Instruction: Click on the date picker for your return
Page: home
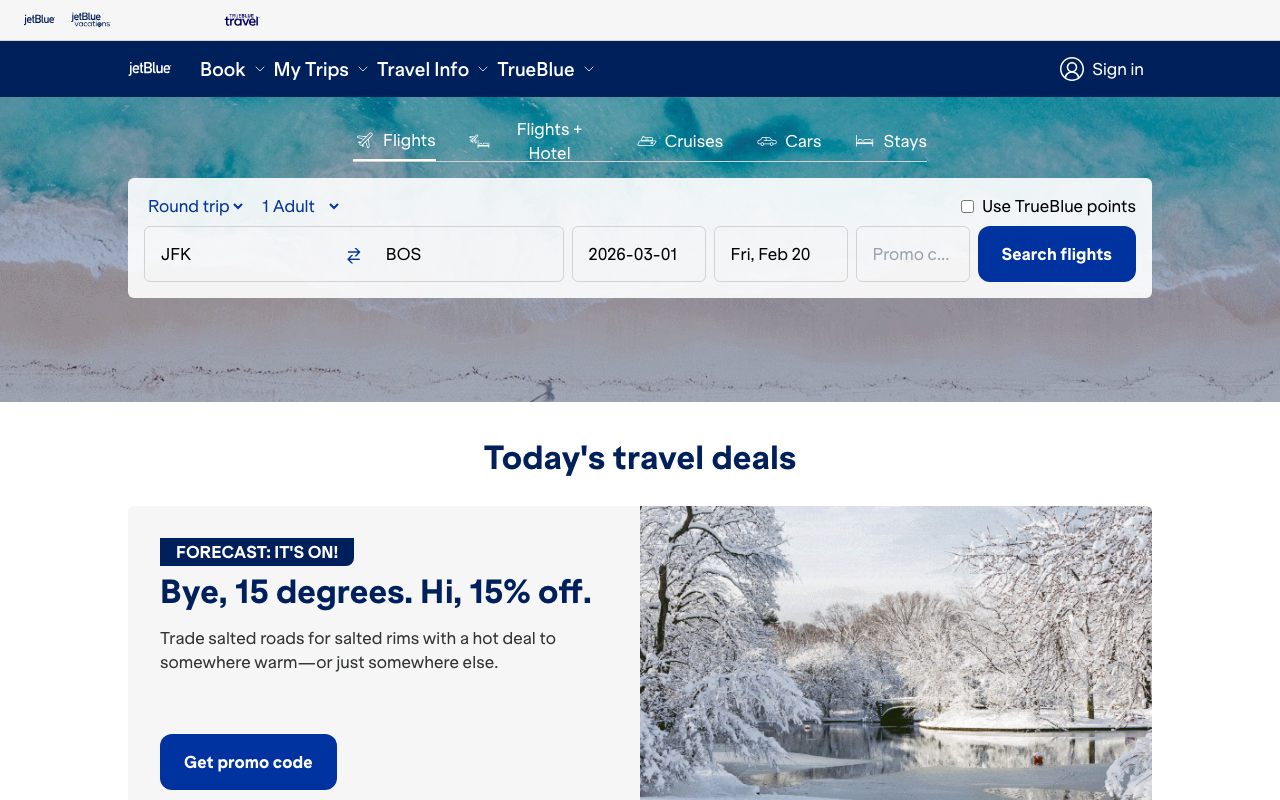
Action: click